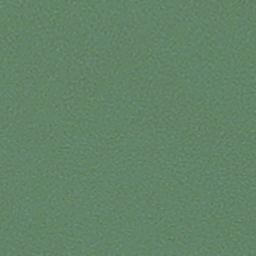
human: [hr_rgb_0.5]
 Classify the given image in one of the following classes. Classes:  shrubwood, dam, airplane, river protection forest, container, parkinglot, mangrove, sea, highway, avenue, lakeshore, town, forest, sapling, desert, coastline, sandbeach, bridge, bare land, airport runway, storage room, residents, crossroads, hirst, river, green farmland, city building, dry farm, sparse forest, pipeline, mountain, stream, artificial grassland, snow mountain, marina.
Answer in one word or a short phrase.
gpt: sea